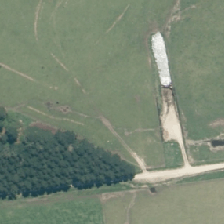
Land cover: shortrotation_cropland